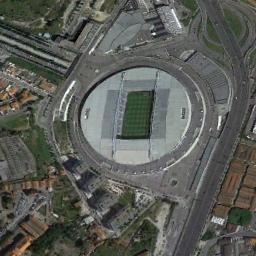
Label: stadium